Question:
I have TOTAL 2 dataset where dataset1 has PATIENTID column of around 40 entries and another dataset2 has Same PATIENTID of around 700 entries
I want to check if the PATIENTID of dataset1 are present in dataset2 or not.
I tried in Python Jupyter notebook, it is not working though through Python code.
'''
PatientsNotTreated=unique(Datase1.PatientID)[!unique(Dataset1.PatientID) in unique(Dataset2.PatientID)]
PatientsNotTreated
'''
I am getting error:
'''
PatientsNotTreated=unique(Datase1.PatientID)[!unique(Dataset1.PatientID) in unique(Dataset2.PatientID)]
^
SyntaxError: invalid syntax
'''
I expect output of patientID which are not present in daTASET2
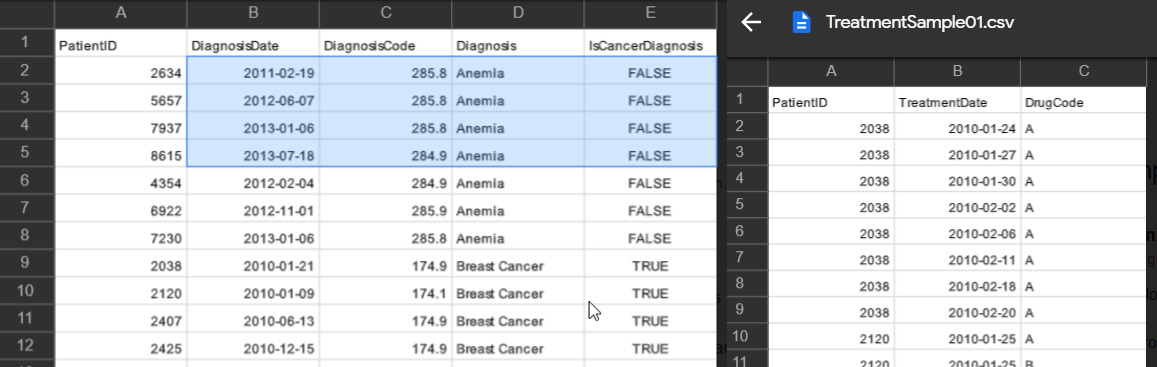
Answer: Use <URL>:
'''
arr_out=Dataset1.loc[~Dataset1['PatientID'].isin(Dataset2['PatientID']),'PatientID'].unique()
'''
---
'''
arr_in=Dataset1.loc[Dataset1['PatientID'].isin(Dataset2['PatientID']),'PatientID'].unique()
'''
---
to filter dataset1 according to the patient use:
'''
Dataset1_filtered=Dataset1.loc[~Dataset1['PatientID'].isin(Dataset2['PatientID'])]
'''